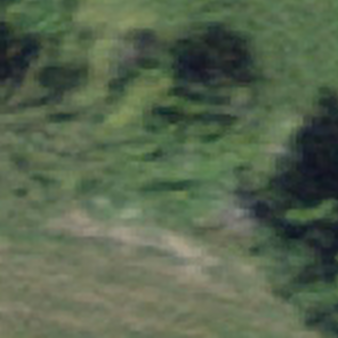
Label: other